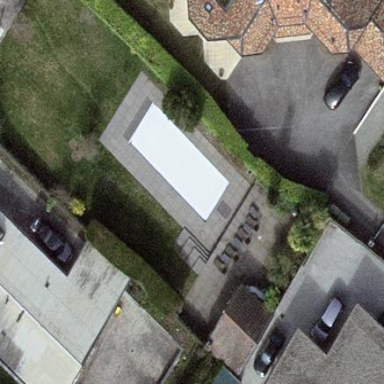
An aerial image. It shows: Outdoor swimming pool on leisure land.